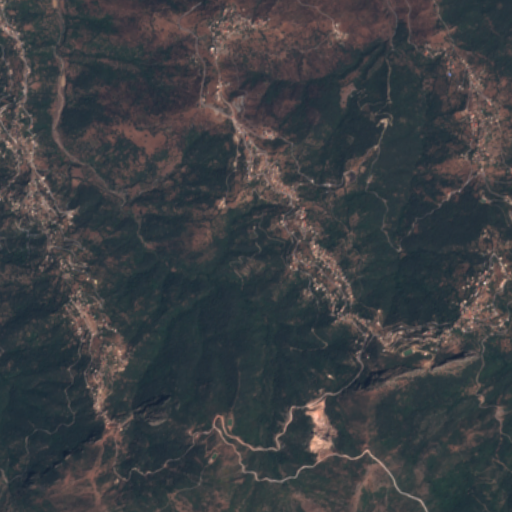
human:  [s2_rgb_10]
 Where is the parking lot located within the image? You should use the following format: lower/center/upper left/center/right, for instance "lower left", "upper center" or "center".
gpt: The parking lot is located in the center right of the image.
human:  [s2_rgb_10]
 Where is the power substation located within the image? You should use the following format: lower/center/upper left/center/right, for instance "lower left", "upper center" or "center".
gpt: The power substation is located in the center right of the image.
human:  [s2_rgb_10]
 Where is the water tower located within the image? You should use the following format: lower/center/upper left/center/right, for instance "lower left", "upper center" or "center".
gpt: The water tower is located in the center right of the image.
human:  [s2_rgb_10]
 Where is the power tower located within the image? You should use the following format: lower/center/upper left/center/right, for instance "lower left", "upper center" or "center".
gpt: There is no power tower in the image.